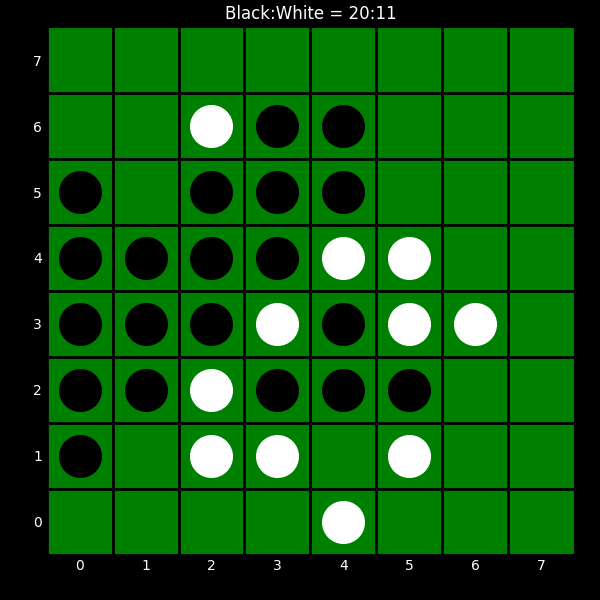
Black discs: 20
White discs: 11